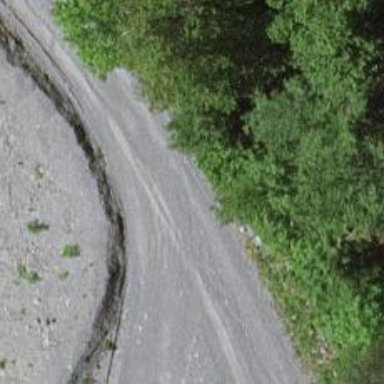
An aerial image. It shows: Gravel track with grade2 quality.